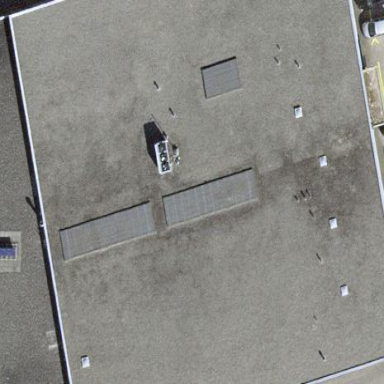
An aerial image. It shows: Industrial building housing distribution level power substation.